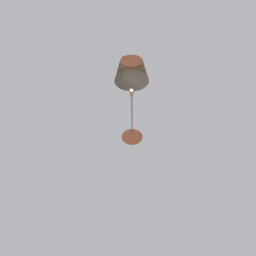
Label: lighting